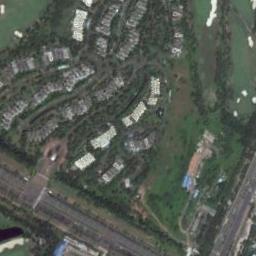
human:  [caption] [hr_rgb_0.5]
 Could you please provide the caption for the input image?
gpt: The golf course has some fairways, Barrier trees and sandpits and lots of houses arranged neatly are next to the golf course .

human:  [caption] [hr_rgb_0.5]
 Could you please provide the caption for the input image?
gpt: There are three bunkers and a winding road in this area .

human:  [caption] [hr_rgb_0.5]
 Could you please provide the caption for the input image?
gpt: There are several bunkers and several paths on the large green lawn on the golf course with also many trees, And there are several neat rows of buildings and two roads beside the golf course .

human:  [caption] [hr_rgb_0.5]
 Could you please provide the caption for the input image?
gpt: Many buildings are beside the golf course .

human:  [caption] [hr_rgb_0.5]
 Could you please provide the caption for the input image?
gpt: There are many gray buildings beside the golf course .